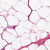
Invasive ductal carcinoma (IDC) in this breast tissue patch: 0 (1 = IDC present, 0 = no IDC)